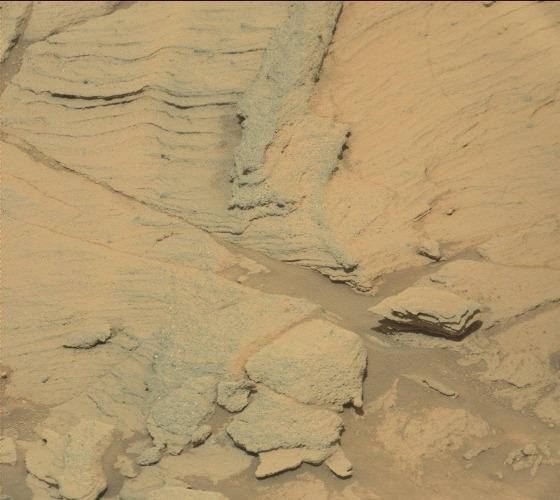
Terrain classes present: Bedrock, Gravel / Sand / Soil, Rock, Shadow